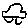
Label: car